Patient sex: M
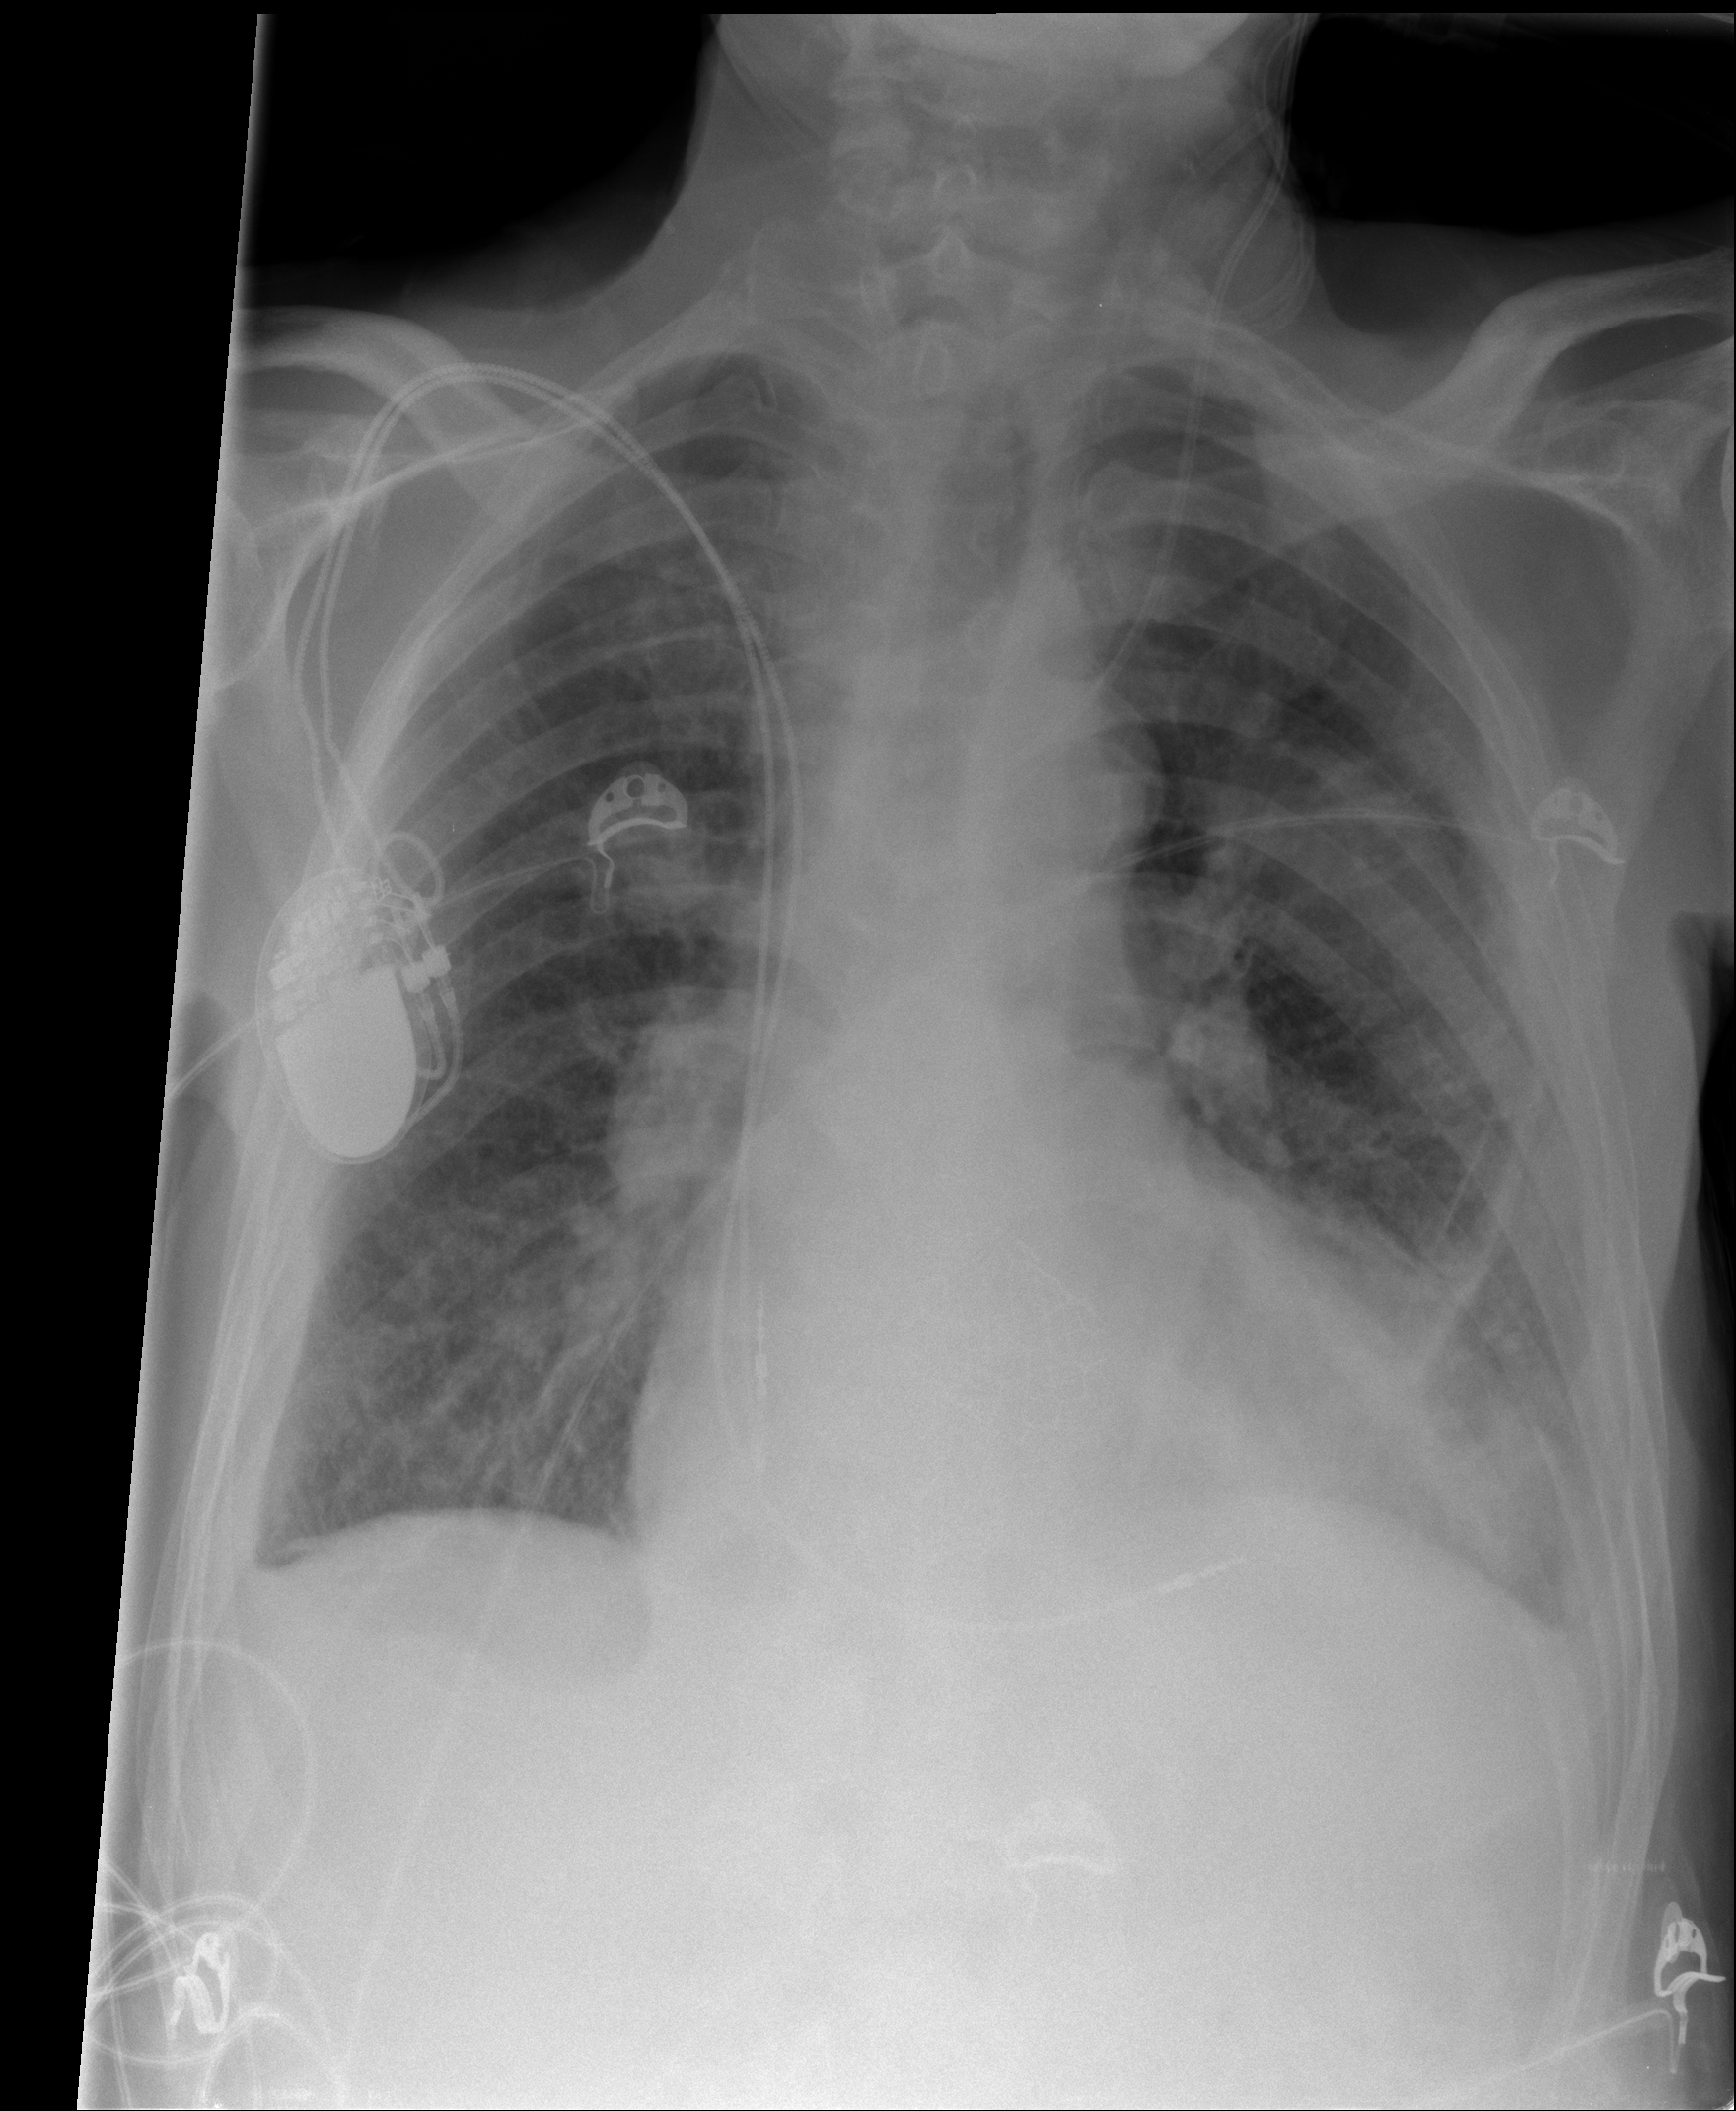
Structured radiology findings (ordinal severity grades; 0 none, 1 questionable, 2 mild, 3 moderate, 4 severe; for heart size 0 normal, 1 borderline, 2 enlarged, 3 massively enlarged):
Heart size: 2
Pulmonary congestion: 0
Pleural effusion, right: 2
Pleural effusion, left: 2
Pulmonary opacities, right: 2
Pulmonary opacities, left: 2
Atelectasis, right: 0
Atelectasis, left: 2